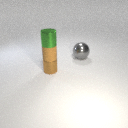
small brown metal cylinder below small brown rubber cylinder